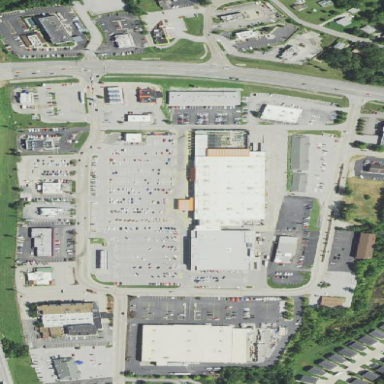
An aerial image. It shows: Retail area.